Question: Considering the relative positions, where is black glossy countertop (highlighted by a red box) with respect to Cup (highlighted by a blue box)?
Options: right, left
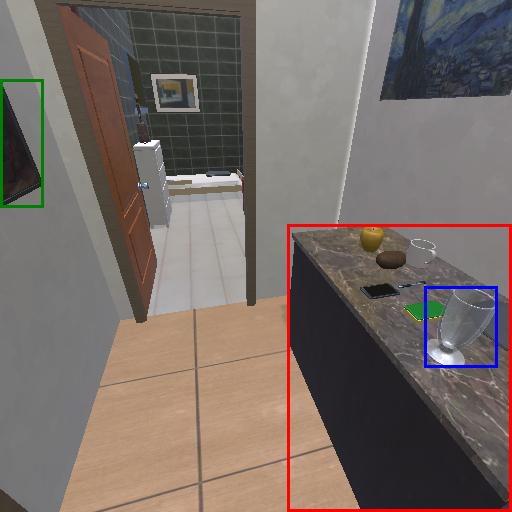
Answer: right